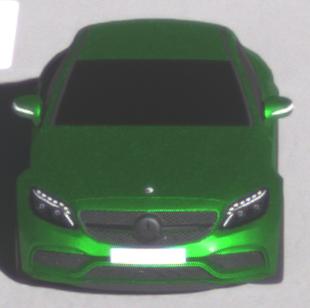
Make: Mercedes-Benz
Model: C 43 AMG
Detailed model: C-Class (205) AMG Limousine
Model produced from: 2016/10
Model produced until: 2018/04
Doors: 4
Color: green
Road condition: dry road
Daytime: morning or afternoon
Contrast: high contrast